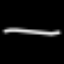
Label: line